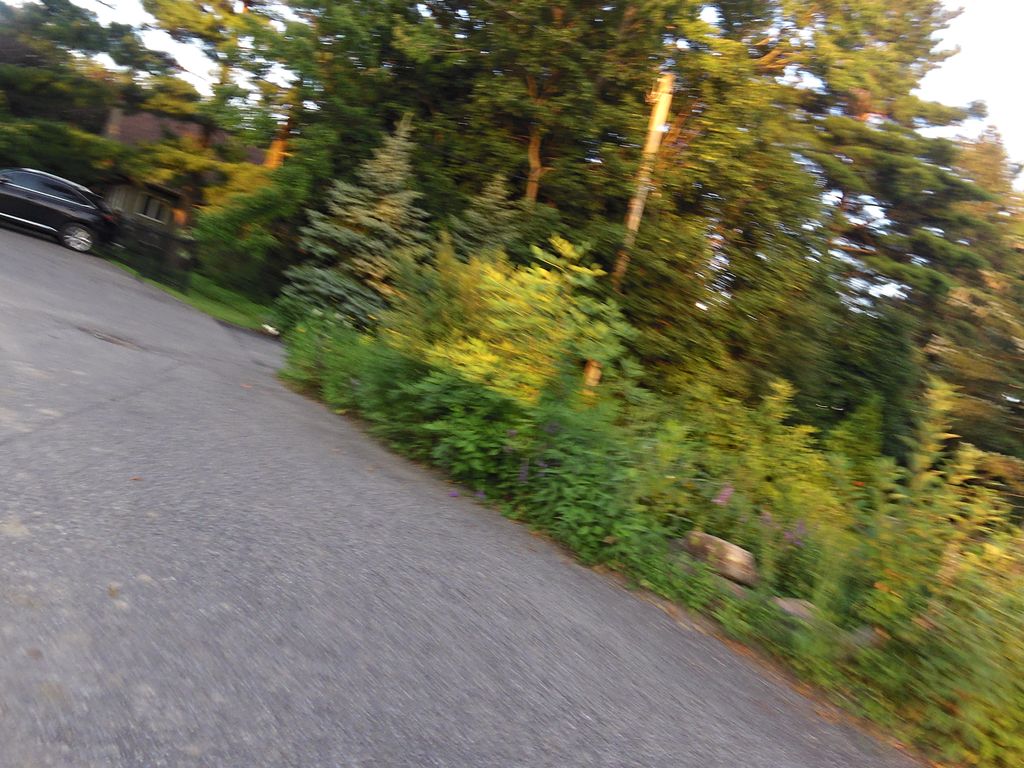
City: ottawa-gatineau